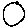
Label: circle